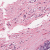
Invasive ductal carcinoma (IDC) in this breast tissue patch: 0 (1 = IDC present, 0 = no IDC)